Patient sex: M
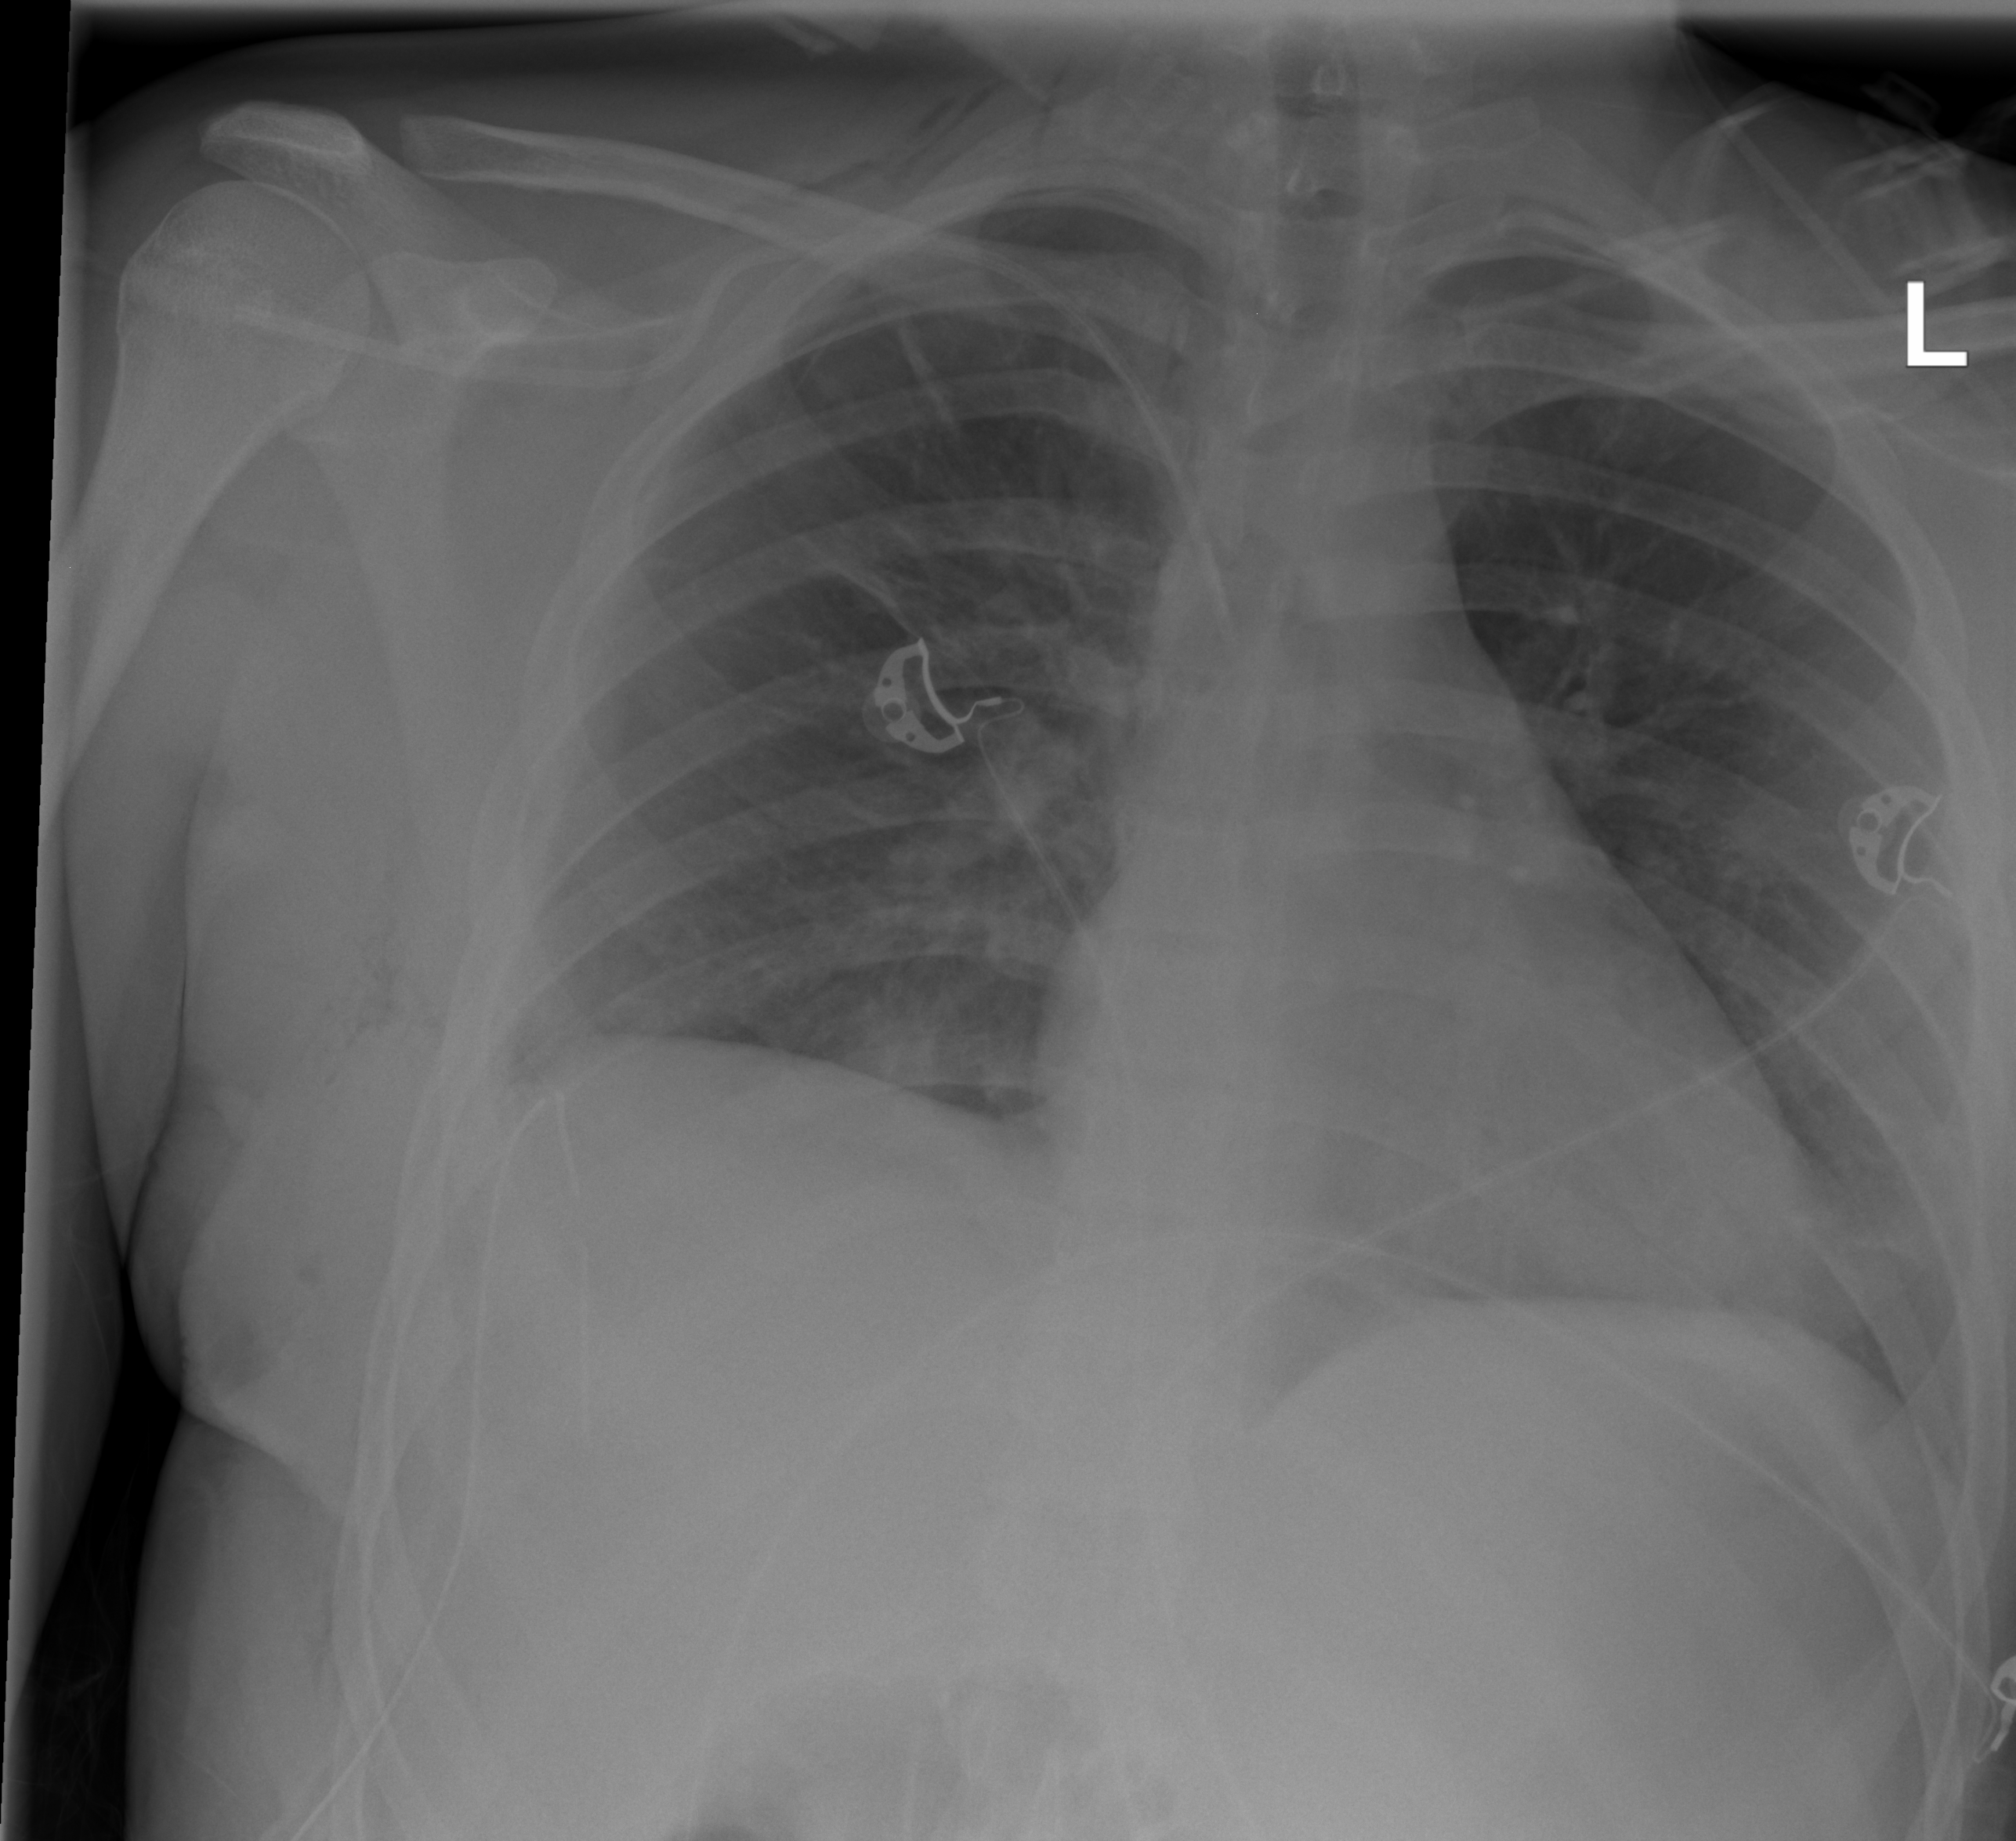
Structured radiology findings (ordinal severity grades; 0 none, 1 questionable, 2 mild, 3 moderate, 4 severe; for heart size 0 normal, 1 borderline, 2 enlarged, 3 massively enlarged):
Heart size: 0
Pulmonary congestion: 0
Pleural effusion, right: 0
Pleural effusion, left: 0
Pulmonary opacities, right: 0
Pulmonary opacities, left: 0
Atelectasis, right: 2
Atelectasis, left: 0